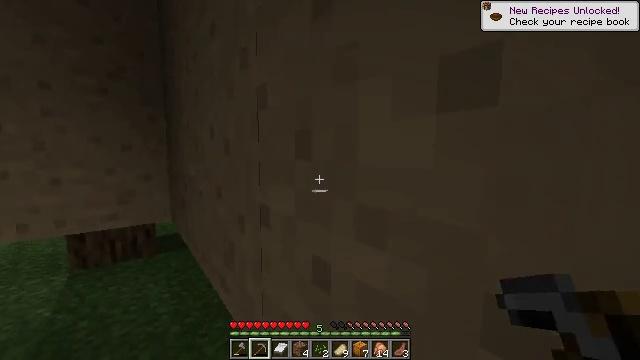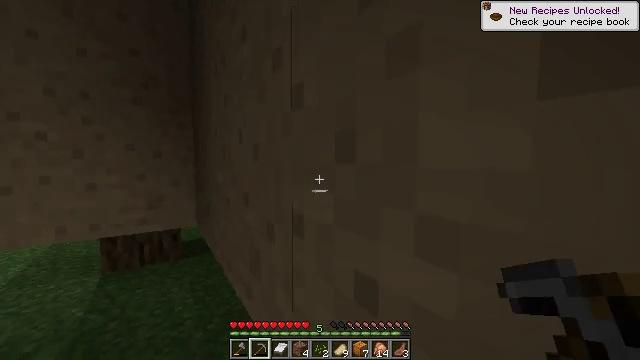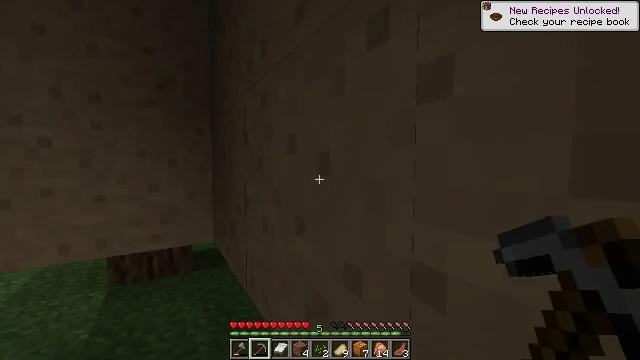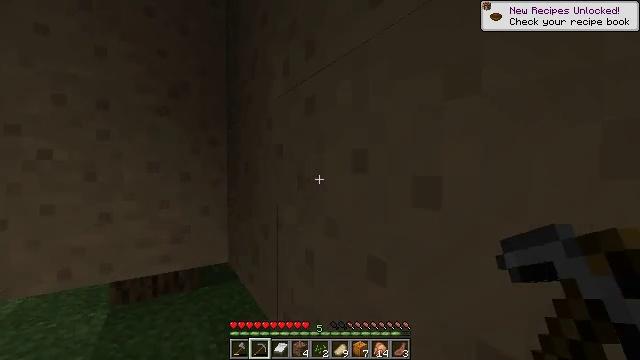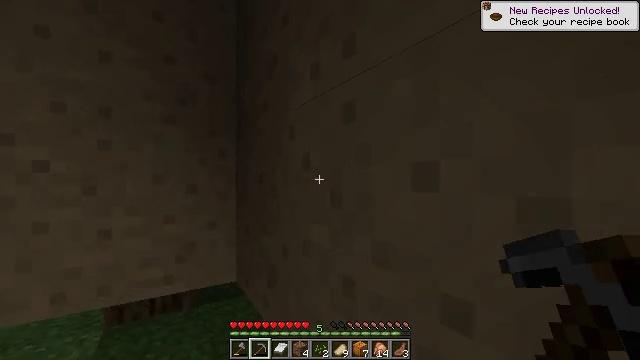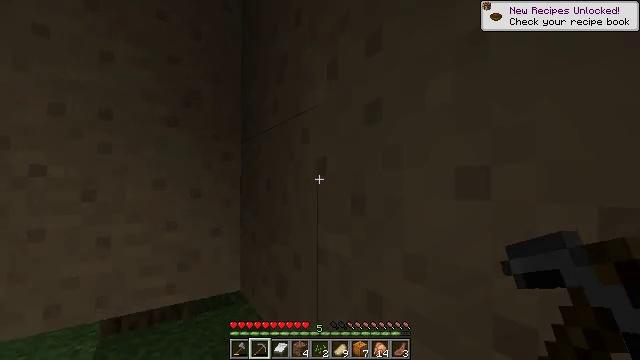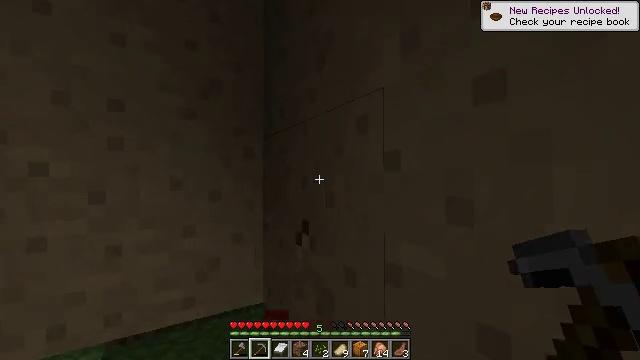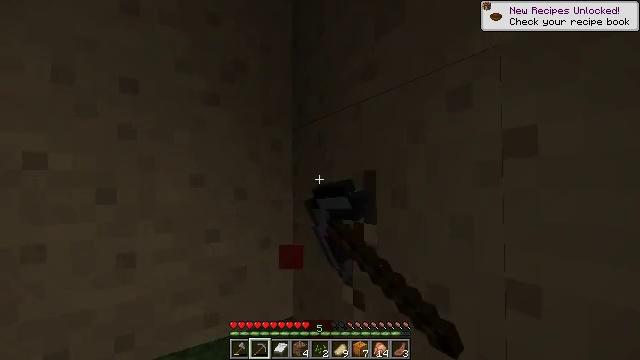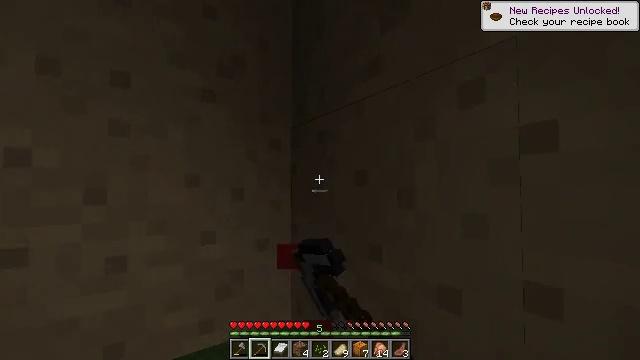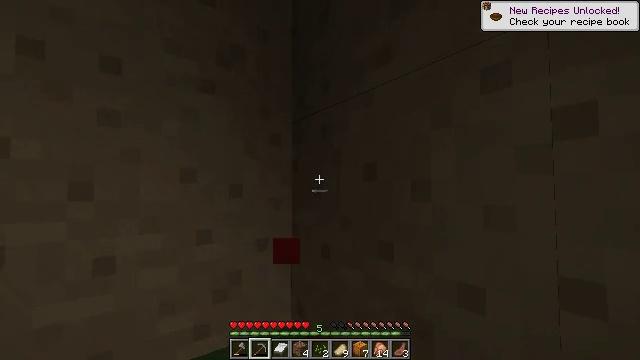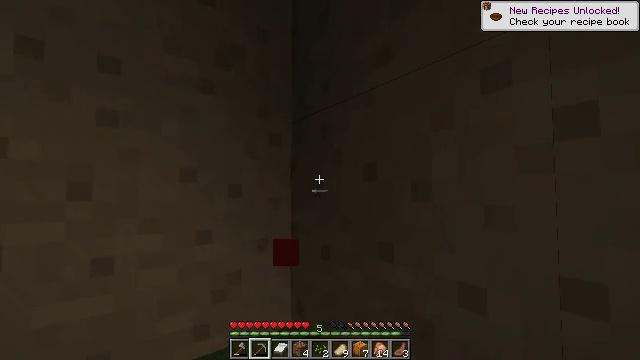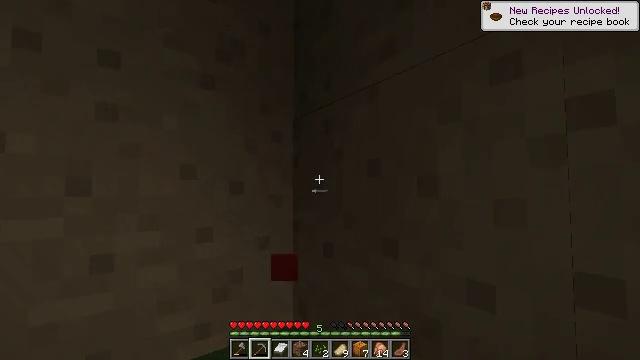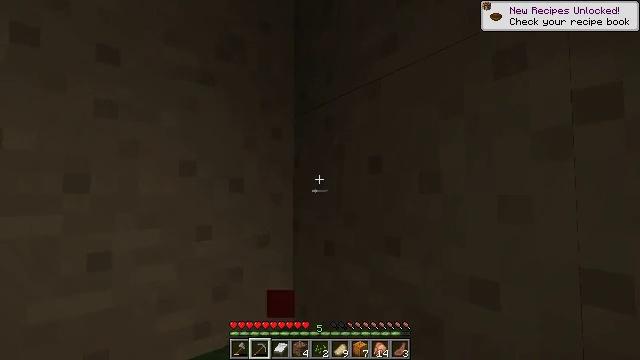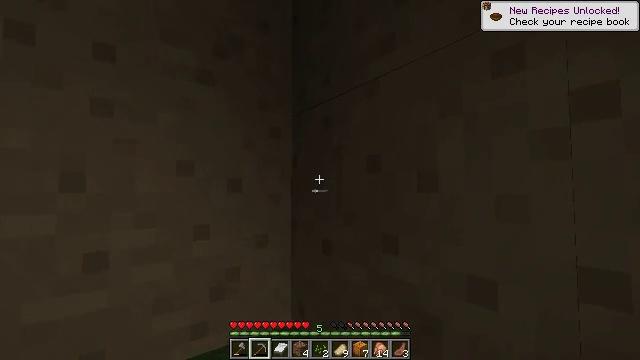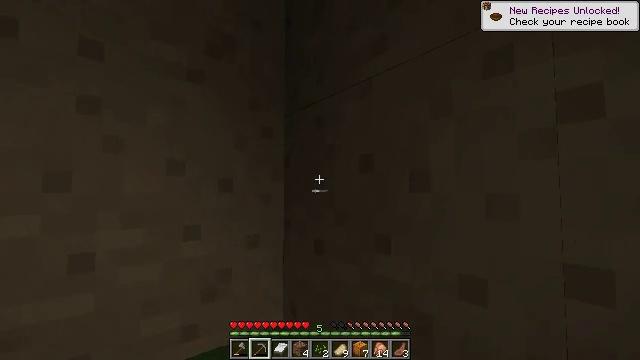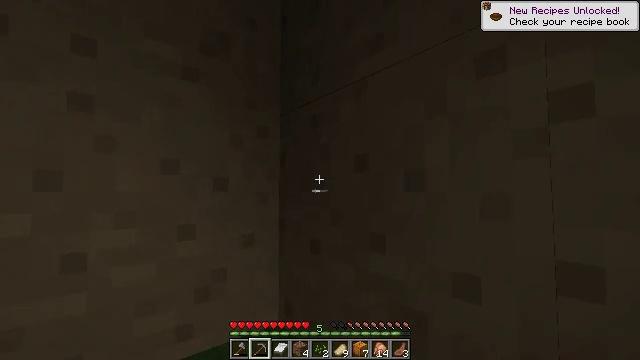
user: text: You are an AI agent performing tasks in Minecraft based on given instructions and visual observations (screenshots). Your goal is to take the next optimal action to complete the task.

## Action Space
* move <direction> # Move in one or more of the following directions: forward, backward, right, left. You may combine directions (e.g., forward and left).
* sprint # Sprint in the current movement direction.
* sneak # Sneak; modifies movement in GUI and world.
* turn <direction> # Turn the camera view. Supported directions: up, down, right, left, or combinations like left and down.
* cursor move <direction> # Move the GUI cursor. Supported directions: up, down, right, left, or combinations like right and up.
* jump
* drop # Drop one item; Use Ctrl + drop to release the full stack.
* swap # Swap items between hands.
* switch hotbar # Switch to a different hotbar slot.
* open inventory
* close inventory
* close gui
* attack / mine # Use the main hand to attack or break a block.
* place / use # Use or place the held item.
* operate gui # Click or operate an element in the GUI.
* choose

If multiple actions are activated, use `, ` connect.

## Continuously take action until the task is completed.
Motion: motion action
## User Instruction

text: Break the red mushroom block.
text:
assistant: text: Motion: move forward and move left, turn left and up
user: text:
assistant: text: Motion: move forward and move left, turn left and up
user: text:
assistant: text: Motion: move forward and move left, turn up
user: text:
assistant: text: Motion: move forward and move left, turn up
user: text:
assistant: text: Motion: move forward and move left
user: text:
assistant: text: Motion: move forward and move left, attack / mine
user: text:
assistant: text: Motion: attack / mine
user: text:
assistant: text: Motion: turn right
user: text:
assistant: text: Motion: turn right
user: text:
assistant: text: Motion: no_op
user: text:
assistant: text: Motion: no_op
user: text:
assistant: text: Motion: no_op
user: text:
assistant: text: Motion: no_op
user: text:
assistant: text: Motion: turn right
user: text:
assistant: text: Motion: no_op
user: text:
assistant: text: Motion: turn right
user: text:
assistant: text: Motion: turn right
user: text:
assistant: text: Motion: turn right
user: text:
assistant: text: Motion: turn right
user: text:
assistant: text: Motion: no_op
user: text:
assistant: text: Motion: turn right and down
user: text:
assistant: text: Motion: turn right and down
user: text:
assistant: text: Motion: turn right and down
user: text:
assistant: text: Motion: turn right
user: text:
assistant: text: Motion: turn right and down
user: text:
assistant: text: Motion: turn right
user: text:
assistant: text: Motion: turn right
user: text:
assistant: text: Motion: turn right
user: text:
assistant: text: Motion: turn right
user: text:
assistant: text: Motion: turn right